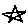
Label: star